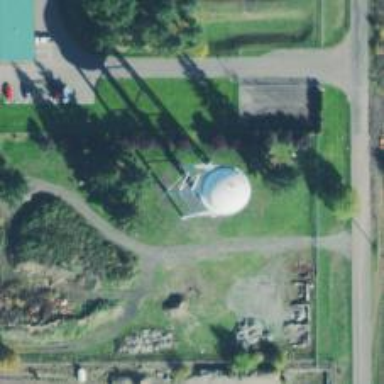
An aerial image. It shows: Water tower that is man-made.